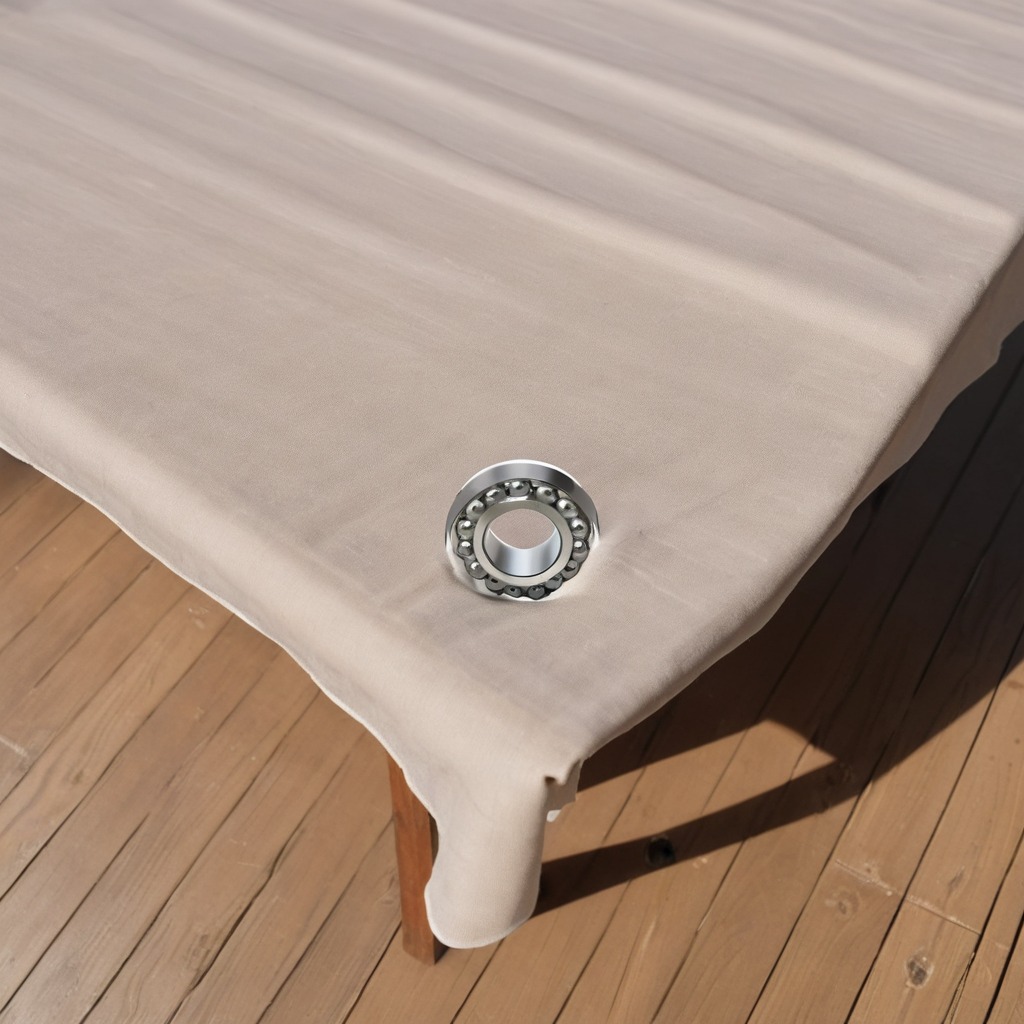
A metal ball bearing is lying on a clean wooden table covered with a plain fabric table cloth in an outdoor workshop during daytime bright natural light soft shadows worn but beneath the cloth.